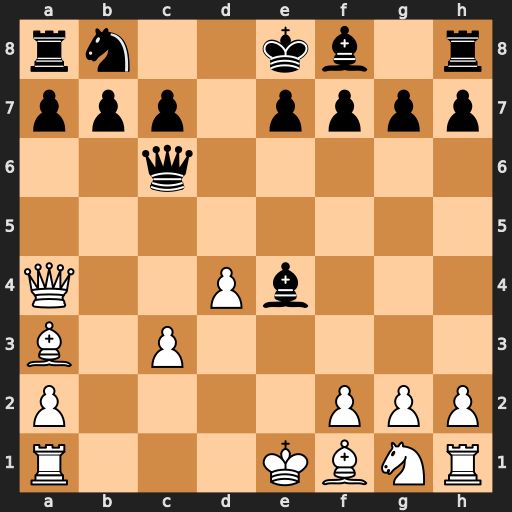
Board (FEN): rn2kb1r/ppp1pppp/2q5/8/Q2Pb3/B1P5/P4PPP/R3KBNR
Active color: w
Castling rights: KQkq
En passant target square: -
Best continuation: Bb5 Nd7 Bxc6